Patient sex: M
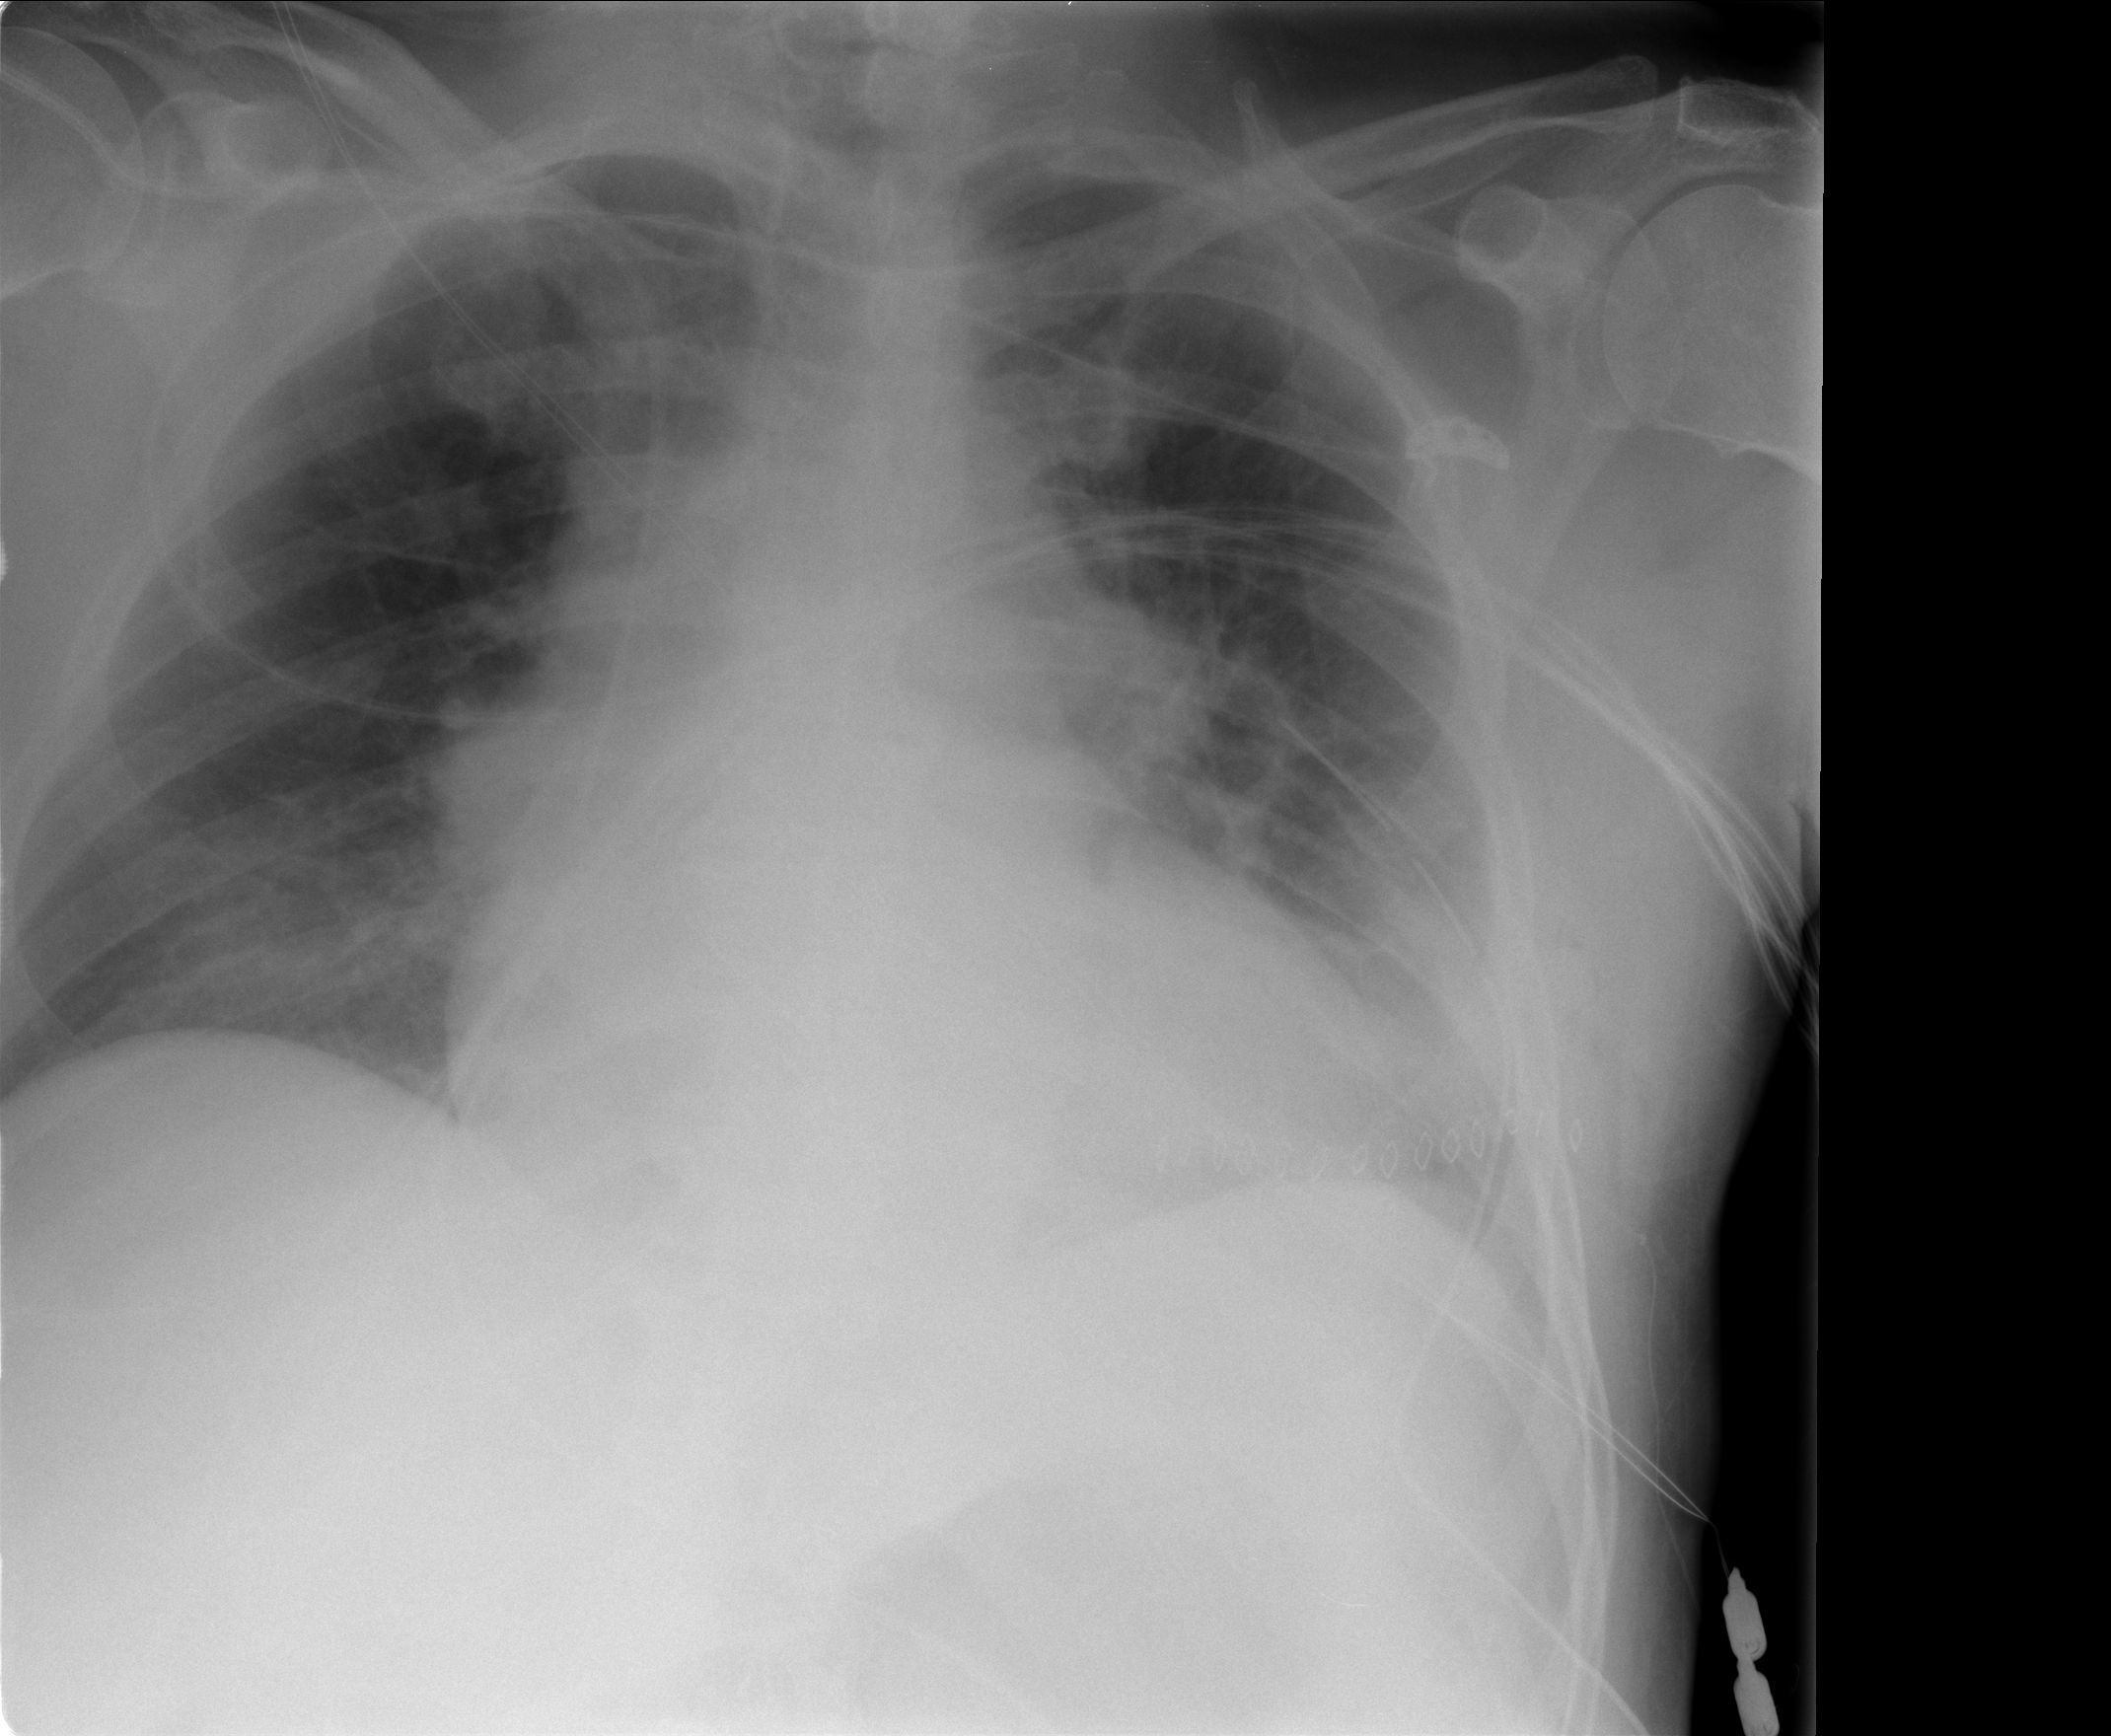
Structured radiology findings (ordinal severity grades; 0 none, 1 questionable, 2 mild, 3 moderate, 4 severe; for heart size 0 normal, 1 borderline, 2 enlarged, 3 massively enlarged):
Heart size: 0
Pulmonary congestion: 0
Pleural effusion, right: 1
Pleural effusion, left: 2
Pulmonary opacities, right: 0
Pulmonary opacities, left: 0
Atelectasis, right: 0
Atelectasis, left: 0